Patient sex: M
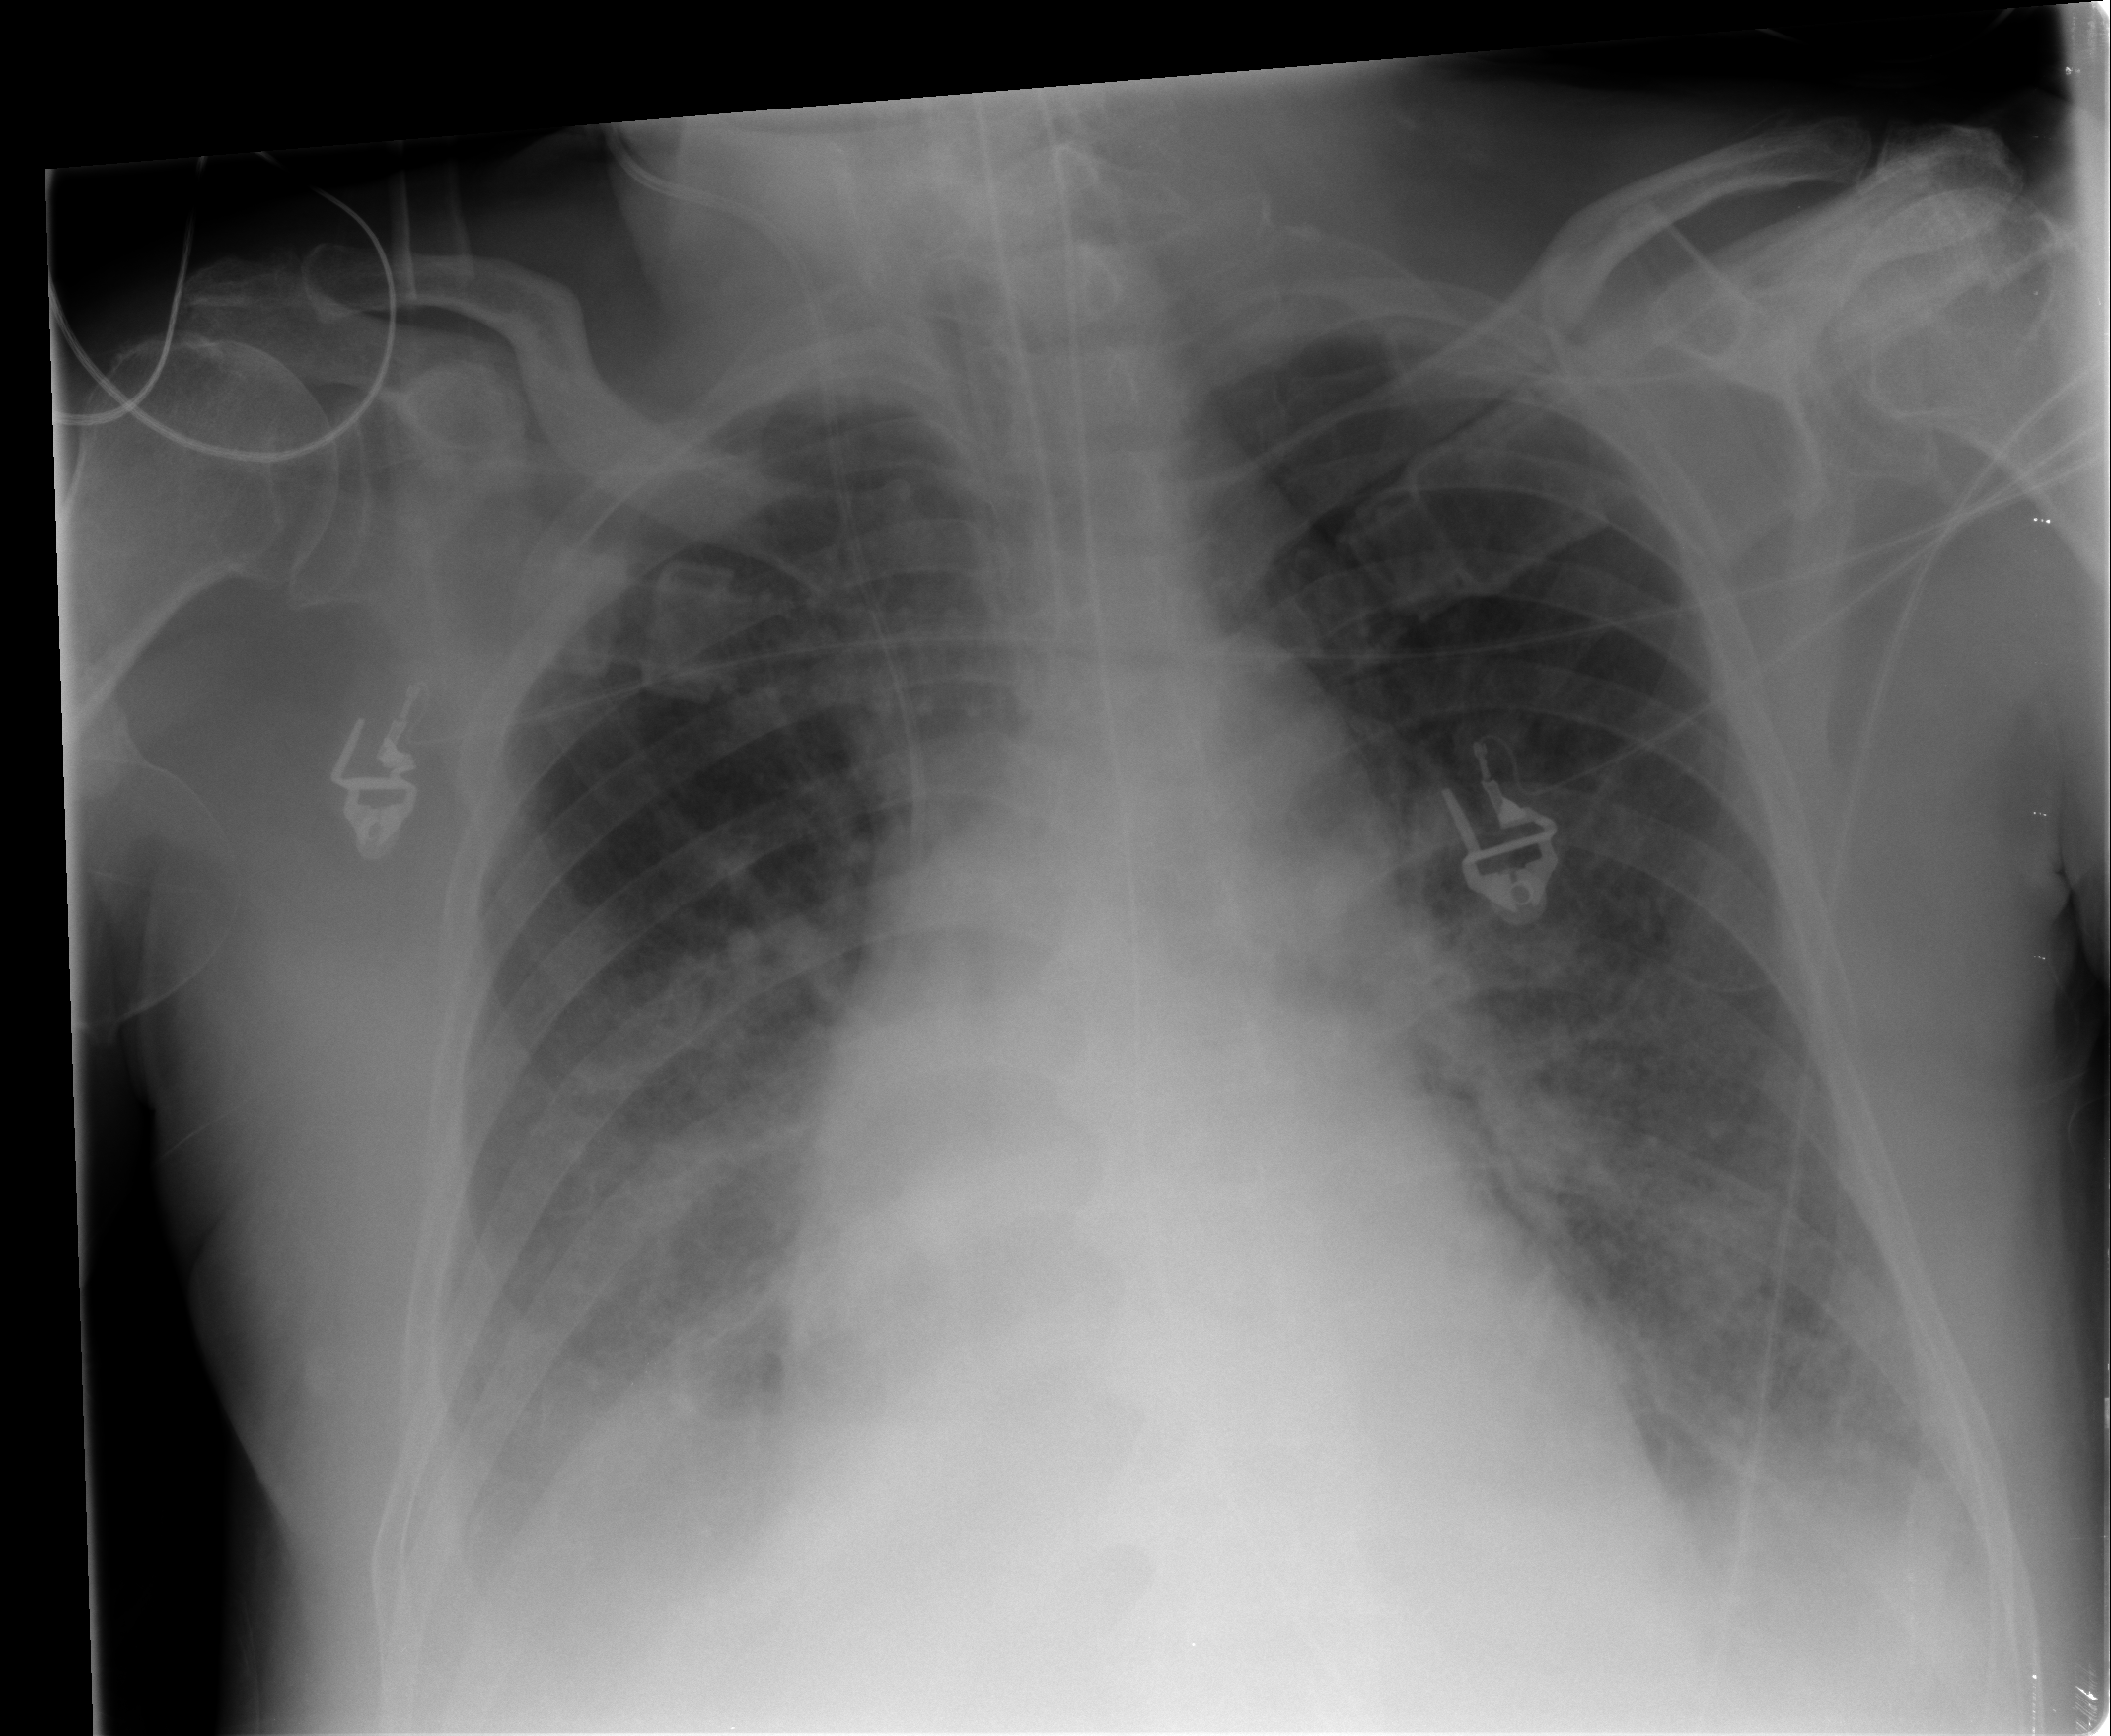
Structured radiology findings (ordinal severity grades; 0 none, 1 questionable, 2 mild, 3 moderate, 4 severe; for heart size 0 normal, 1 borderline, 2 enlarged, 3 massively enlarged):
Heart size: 2
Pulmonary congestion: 2
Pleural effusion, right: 2
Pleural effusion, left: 2
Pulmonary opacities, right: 2
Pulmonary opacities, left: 2
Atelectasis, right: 2
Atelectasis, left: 2